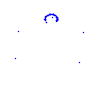
Particle: proton